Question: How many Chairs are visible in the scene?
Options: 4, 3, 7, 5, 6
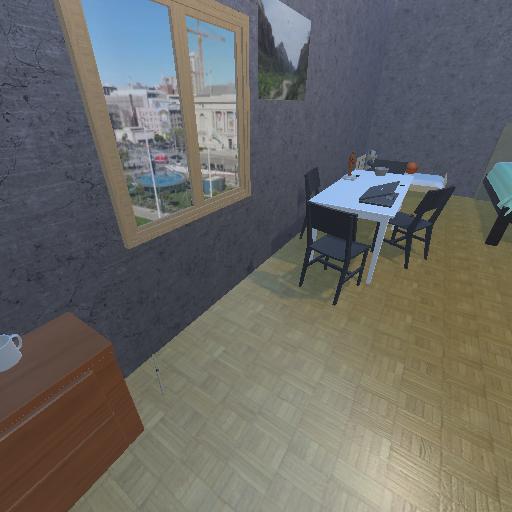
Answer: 4